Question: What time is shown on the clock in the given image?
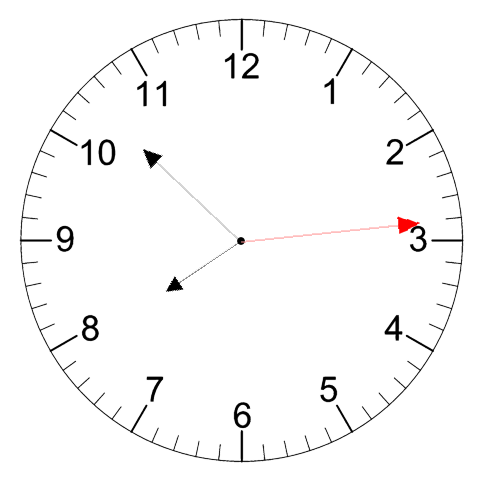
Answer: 07:52:14